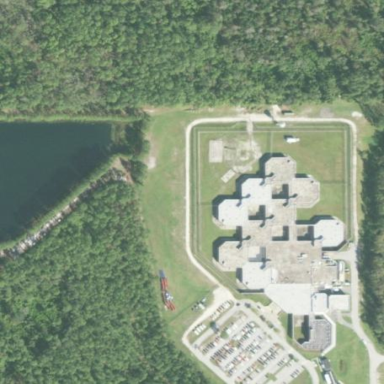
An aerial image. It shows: Prison.